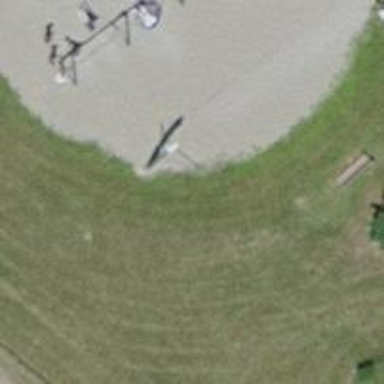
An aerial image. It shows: Playground featuring zipwire.